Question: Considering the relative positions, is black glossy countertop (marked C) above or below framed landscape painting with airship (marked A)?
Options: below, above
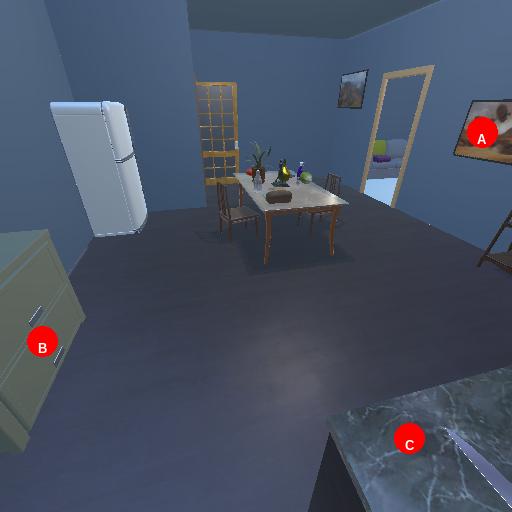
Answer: below